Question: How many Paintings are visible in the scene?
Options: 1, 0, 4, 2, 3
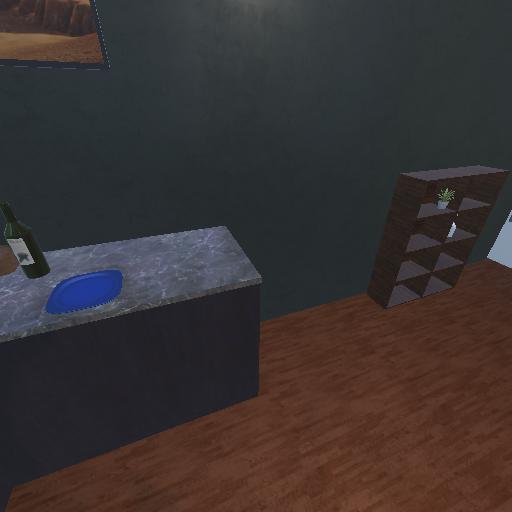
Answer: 1